Aerial crown-view tile of a tropical tree (Barro Colorado Island, Panama), acquired 20240611:
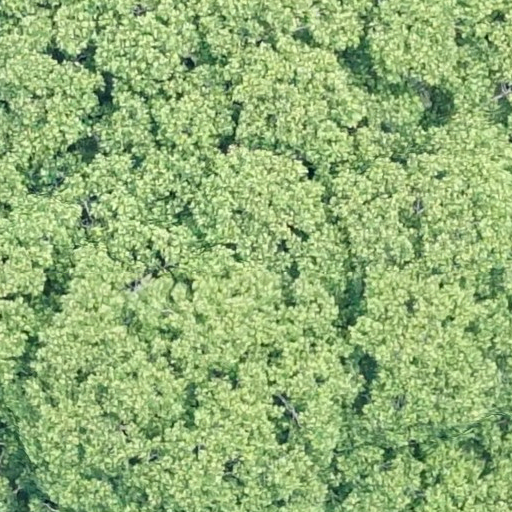
Species: Dipteryx oleifera
GBIF accepted scientific name: Dipteryx oleifera
Crown area: 915.497 m²